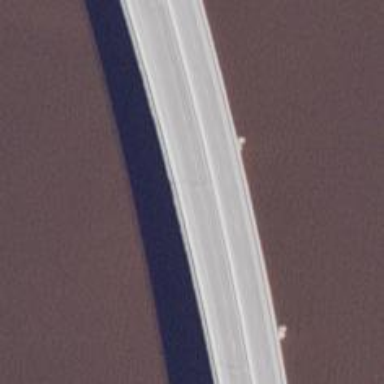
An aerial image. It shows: Primary highway expressway with bridge.